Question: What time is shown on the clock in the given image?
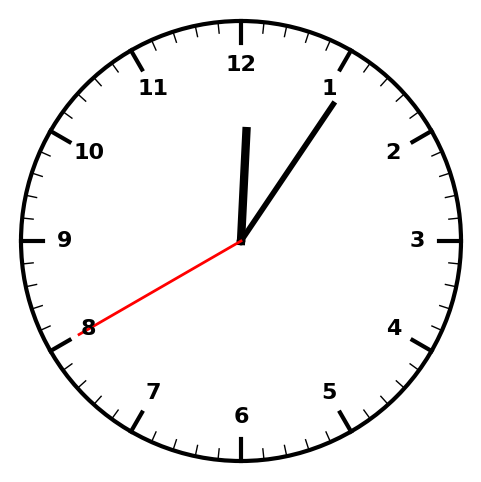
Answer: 12:05:40